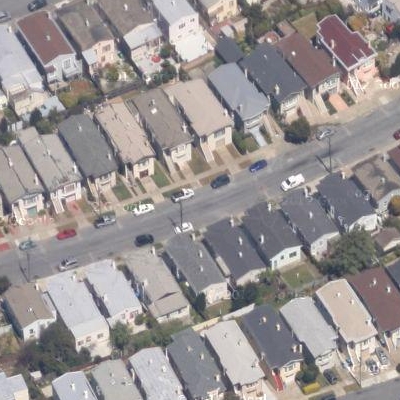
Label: fResident